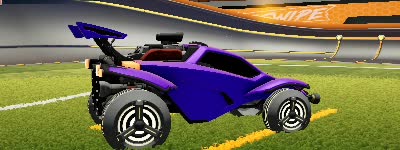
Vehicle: octane